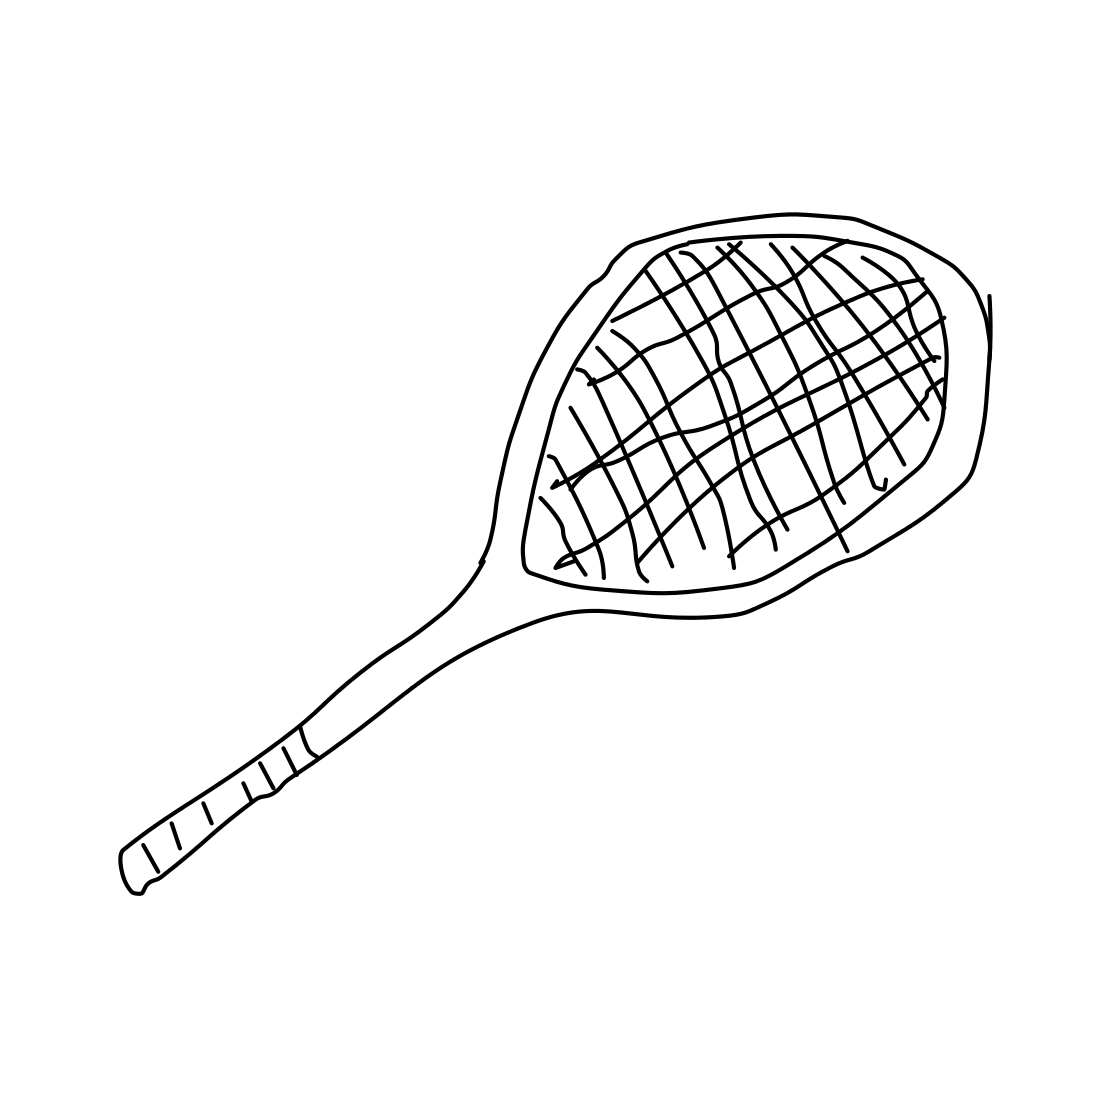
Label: tennis-racket